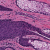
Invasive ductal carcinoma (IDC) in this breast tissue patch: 0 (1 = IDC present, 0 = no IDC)